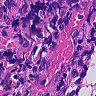
Metastatic tissue present: no